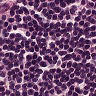
Metastatic tissue present: no